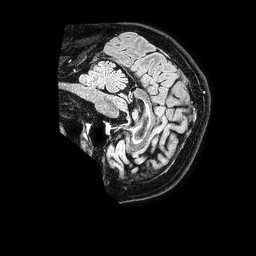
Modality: FLAIR
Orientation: sagittal
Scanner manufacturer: philips
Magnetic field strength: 1.5 T
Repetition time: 4.8 s
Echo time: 0.3 s